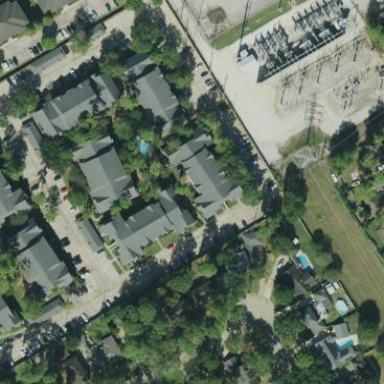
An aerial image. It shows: Outdoor distribution substation protected by fence.